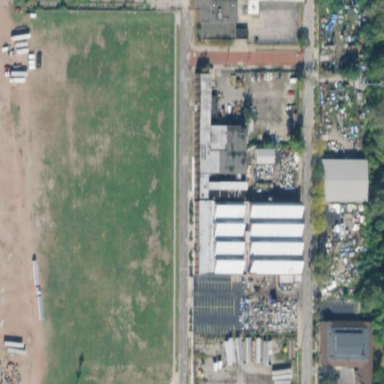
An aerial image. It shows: Brownfield site.